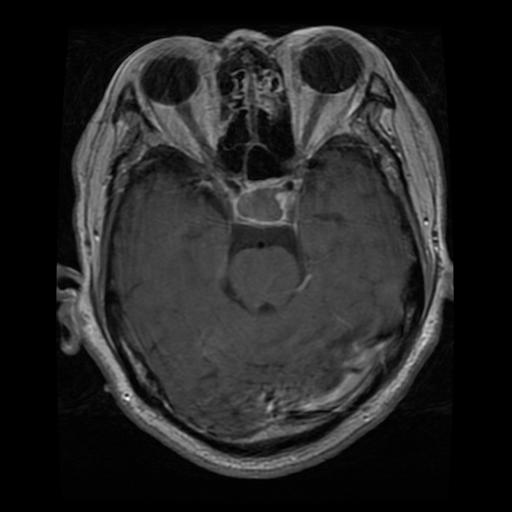
Label: pituitary